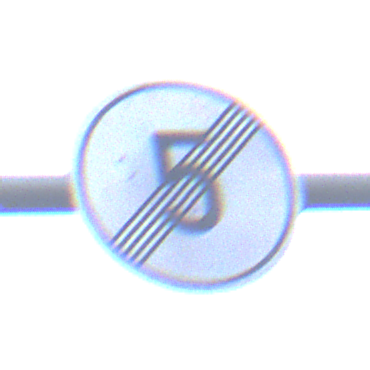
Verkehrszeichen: EndeGeschwindigkeit5
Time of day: SunriseSunset
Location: Outdoor (Nature)
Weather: PartlyCloudy
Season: NotSpecified
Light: Natural